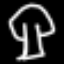
Label: mushroom